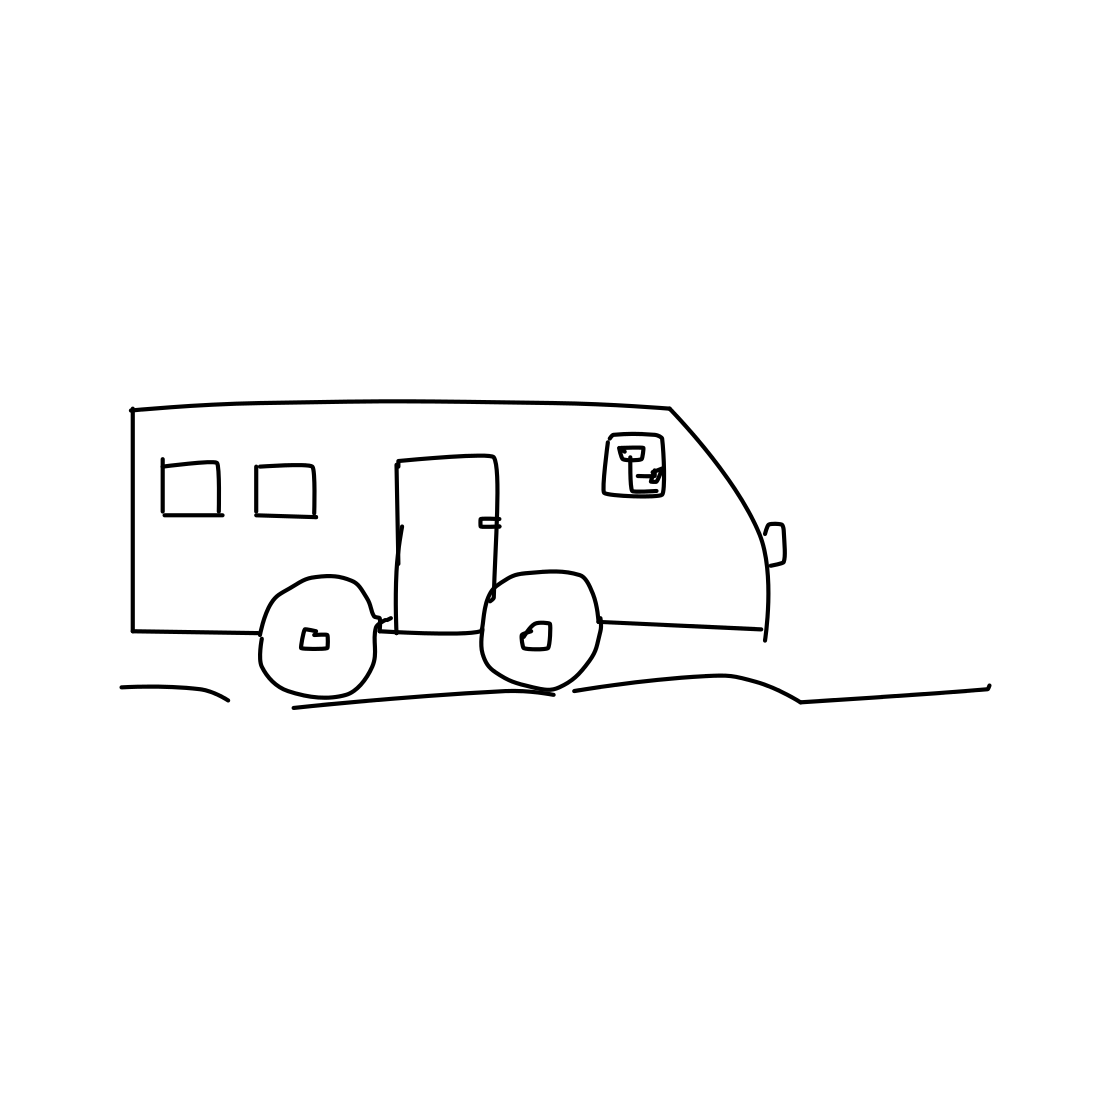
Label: van